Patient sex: M
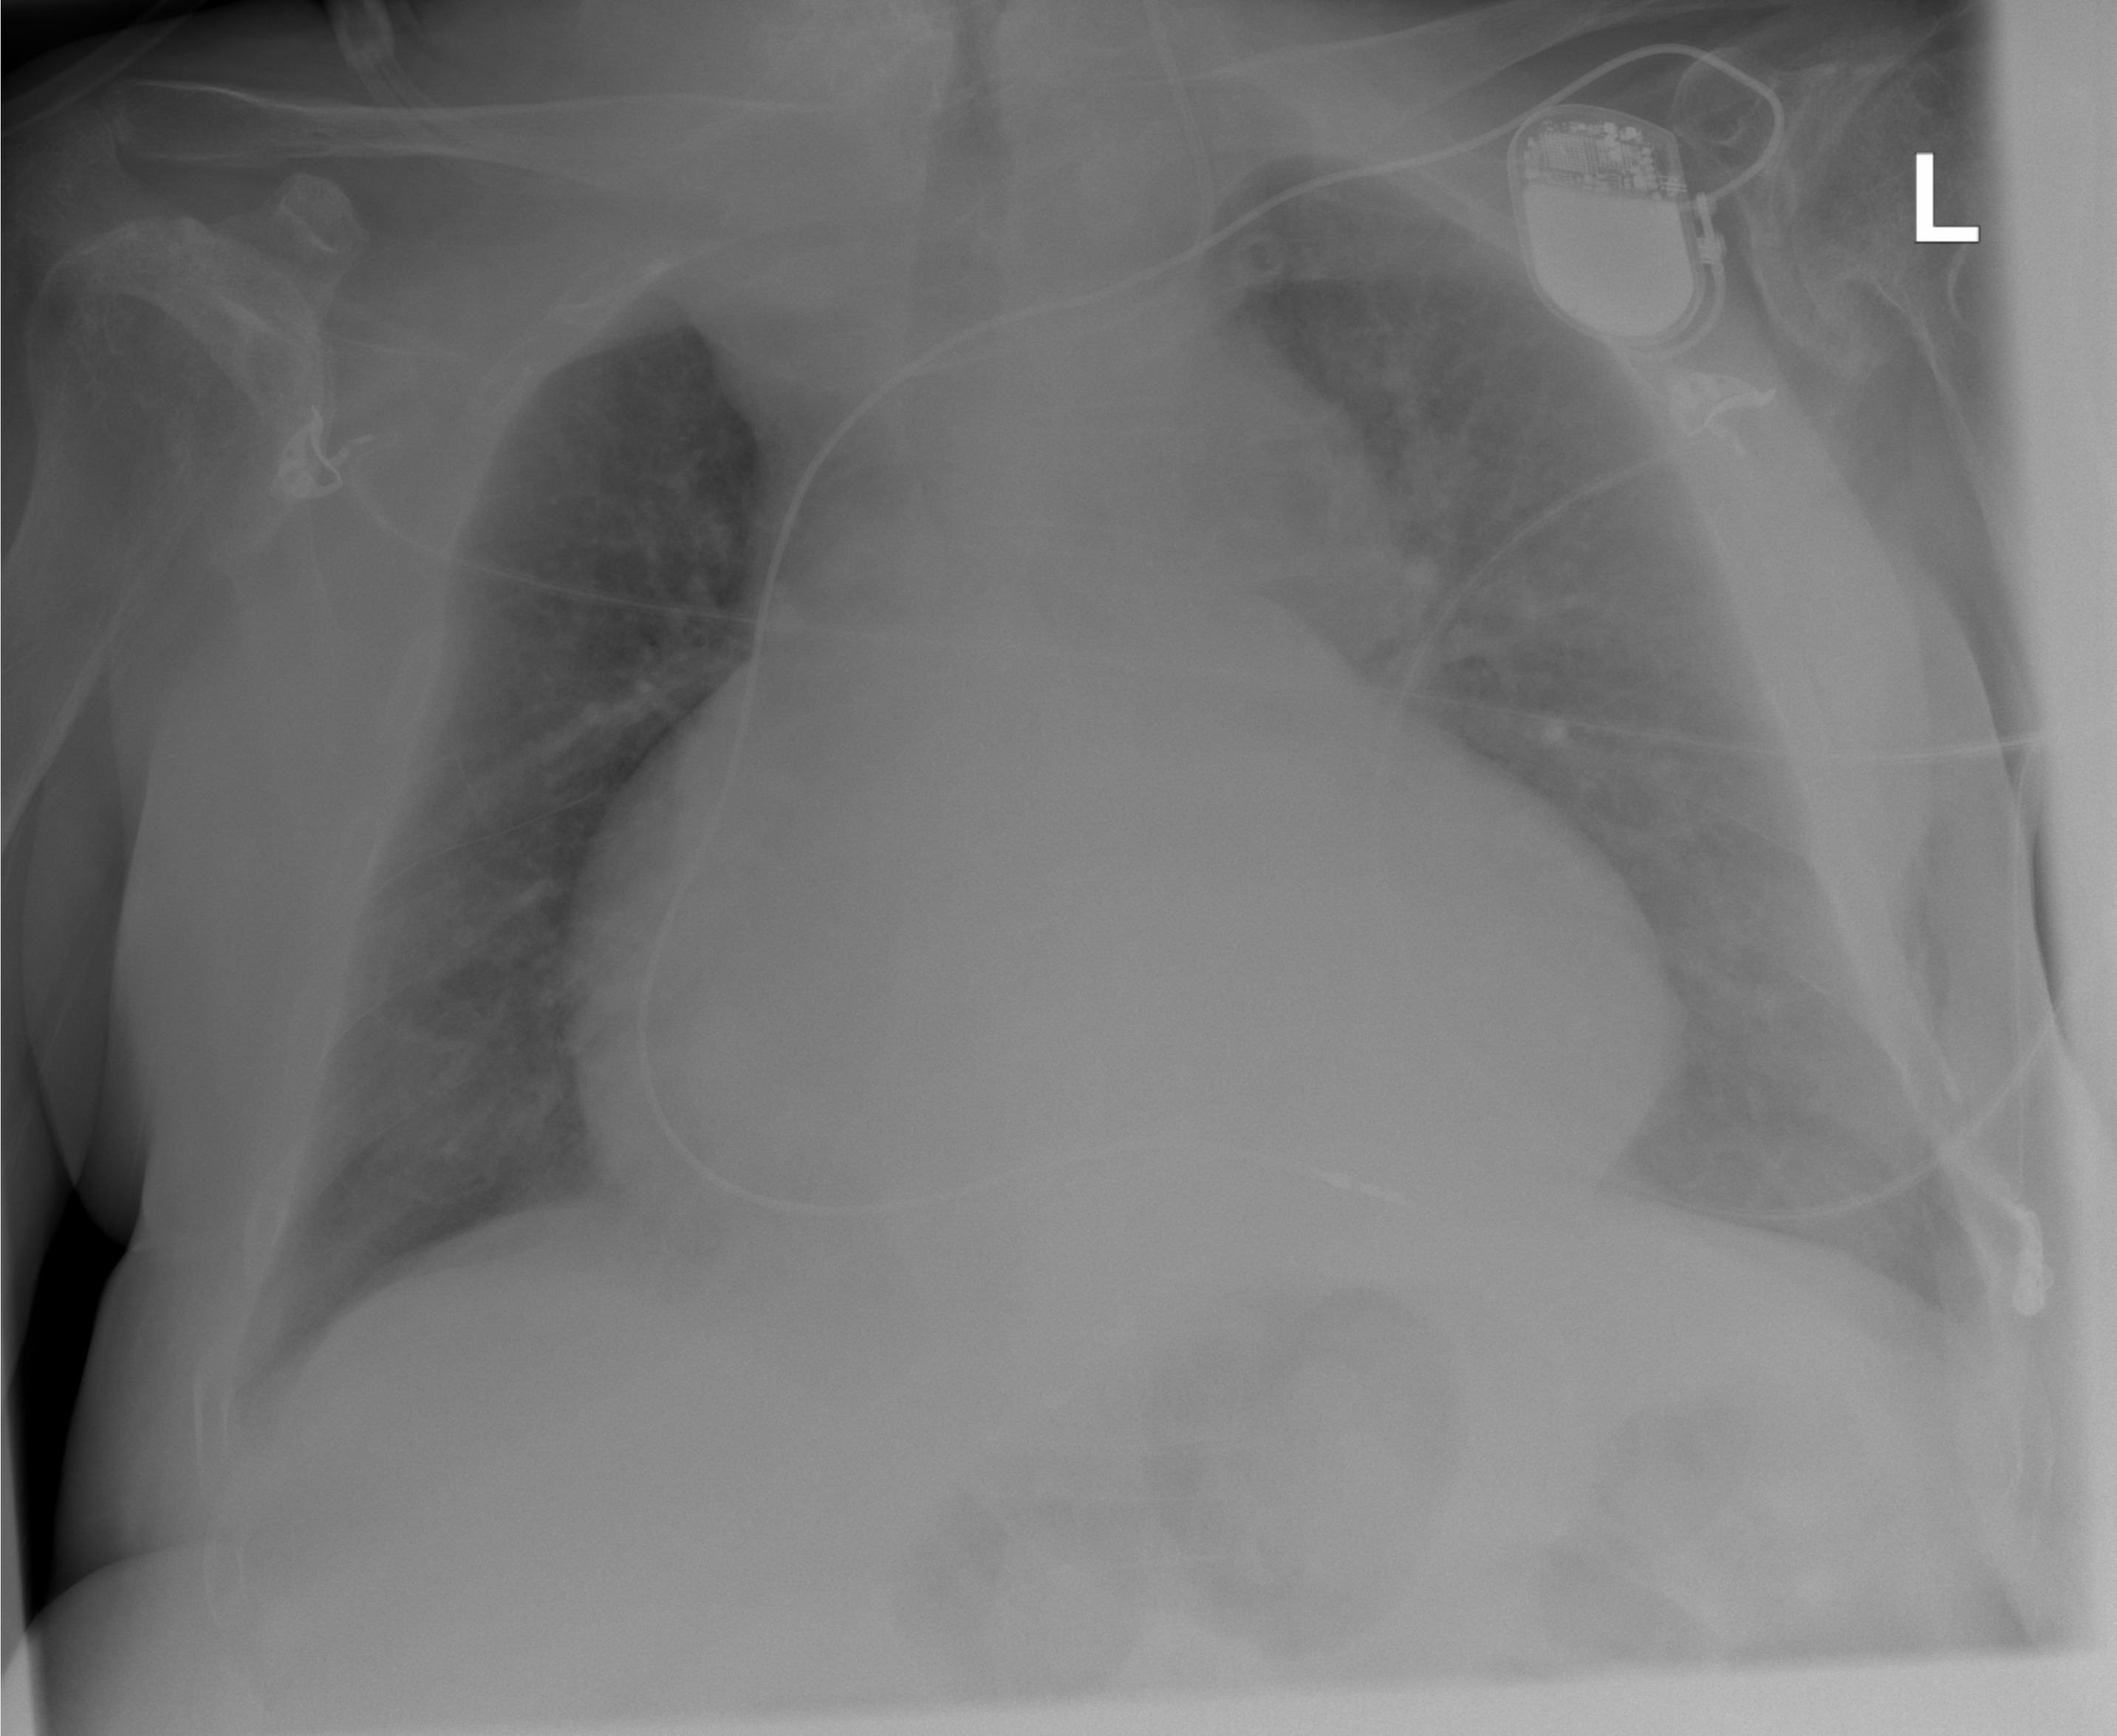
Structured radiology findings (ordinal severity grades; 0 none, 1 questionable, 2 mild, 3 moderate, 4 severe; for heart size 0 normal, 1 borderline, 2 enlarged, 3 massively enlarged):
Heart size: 3
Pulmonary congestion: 2
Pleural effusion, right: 2
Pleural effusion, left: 3
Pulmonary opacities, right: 0
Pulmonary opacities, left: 0
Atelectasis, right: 2
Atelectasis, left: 3